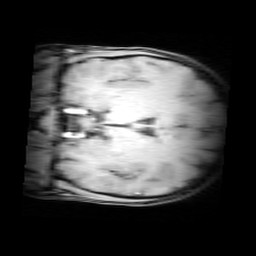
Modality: MP2RAGE
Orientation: coronal
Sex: female
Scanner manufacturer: siemens
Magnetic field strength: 3 T
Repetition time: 5 s
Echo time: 0.00368 s